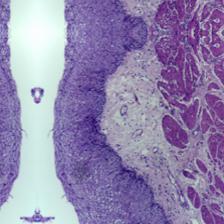
Diagnosis: Normal